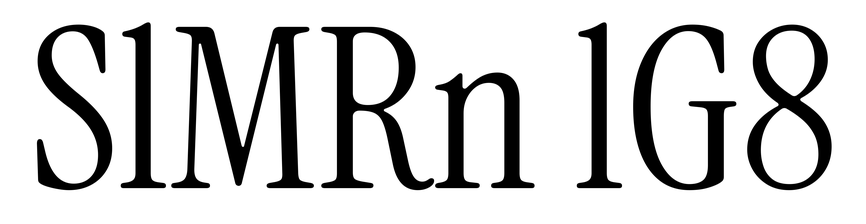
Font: InstrumentSerif-Regular